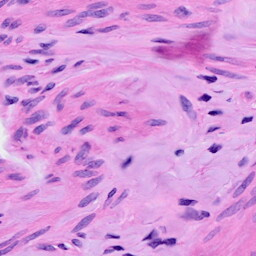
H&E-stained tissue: Ovarian